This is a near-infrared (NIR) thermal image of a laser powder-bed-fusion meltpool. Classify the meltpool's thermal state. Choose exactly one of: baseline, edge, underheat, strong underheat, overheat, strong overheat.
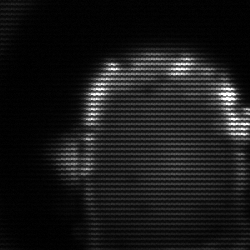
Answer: baseline